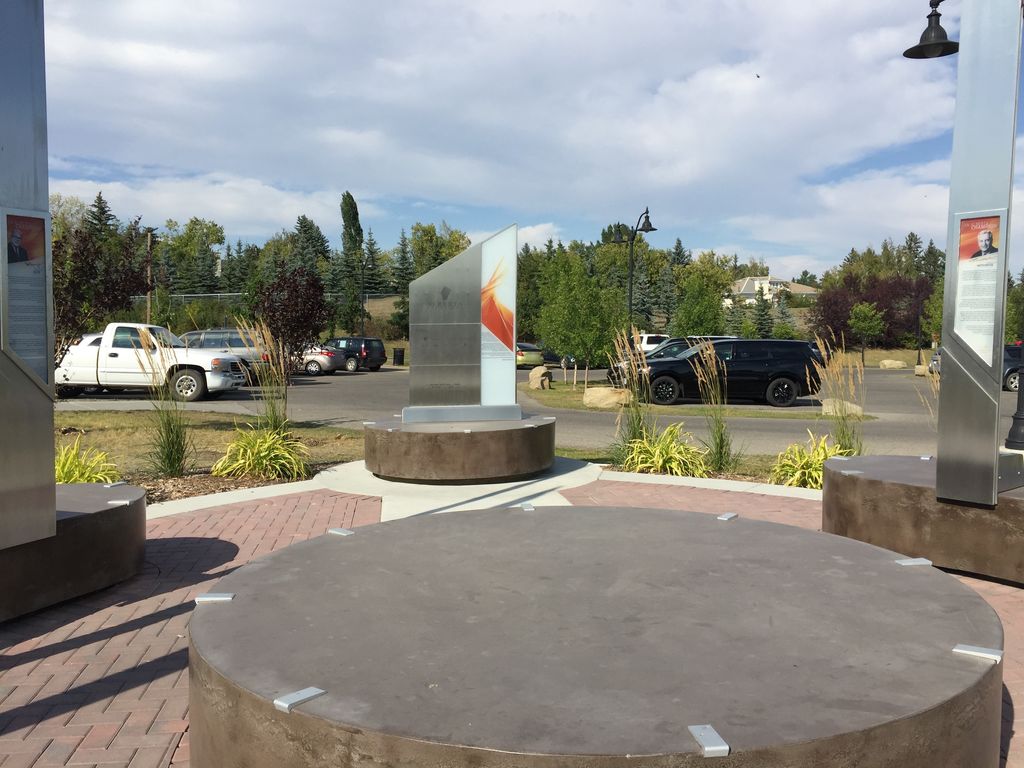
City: calgary